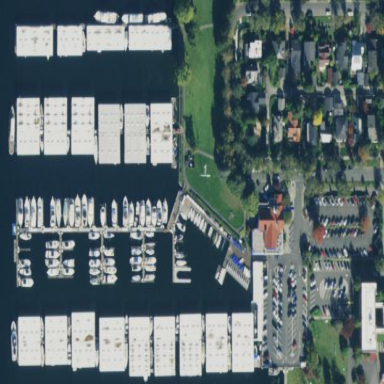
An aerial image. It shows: Marina area for leisure land.